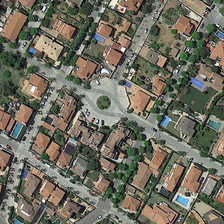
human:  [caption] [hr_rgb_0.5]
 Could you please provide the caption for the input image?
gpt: the streets are lined with trees .

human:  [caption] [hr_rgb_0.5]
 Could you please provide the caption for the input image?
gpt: on both sides of the road were rows of brown roofed houses .

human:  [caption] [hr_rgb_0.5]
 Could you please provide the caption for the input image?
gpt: on both sides of the road were rows of brown roofed houses .

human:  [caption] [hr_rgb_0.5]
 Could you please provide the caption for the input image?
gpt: the streets are lined with trees .

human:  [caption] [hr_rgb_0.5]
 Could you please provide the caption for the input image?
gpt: on both sides of the road were rows of brown roofed houses .